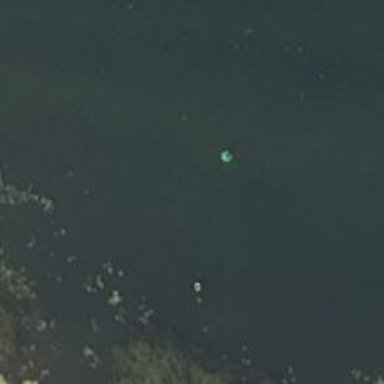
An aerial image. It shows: Green buoy.